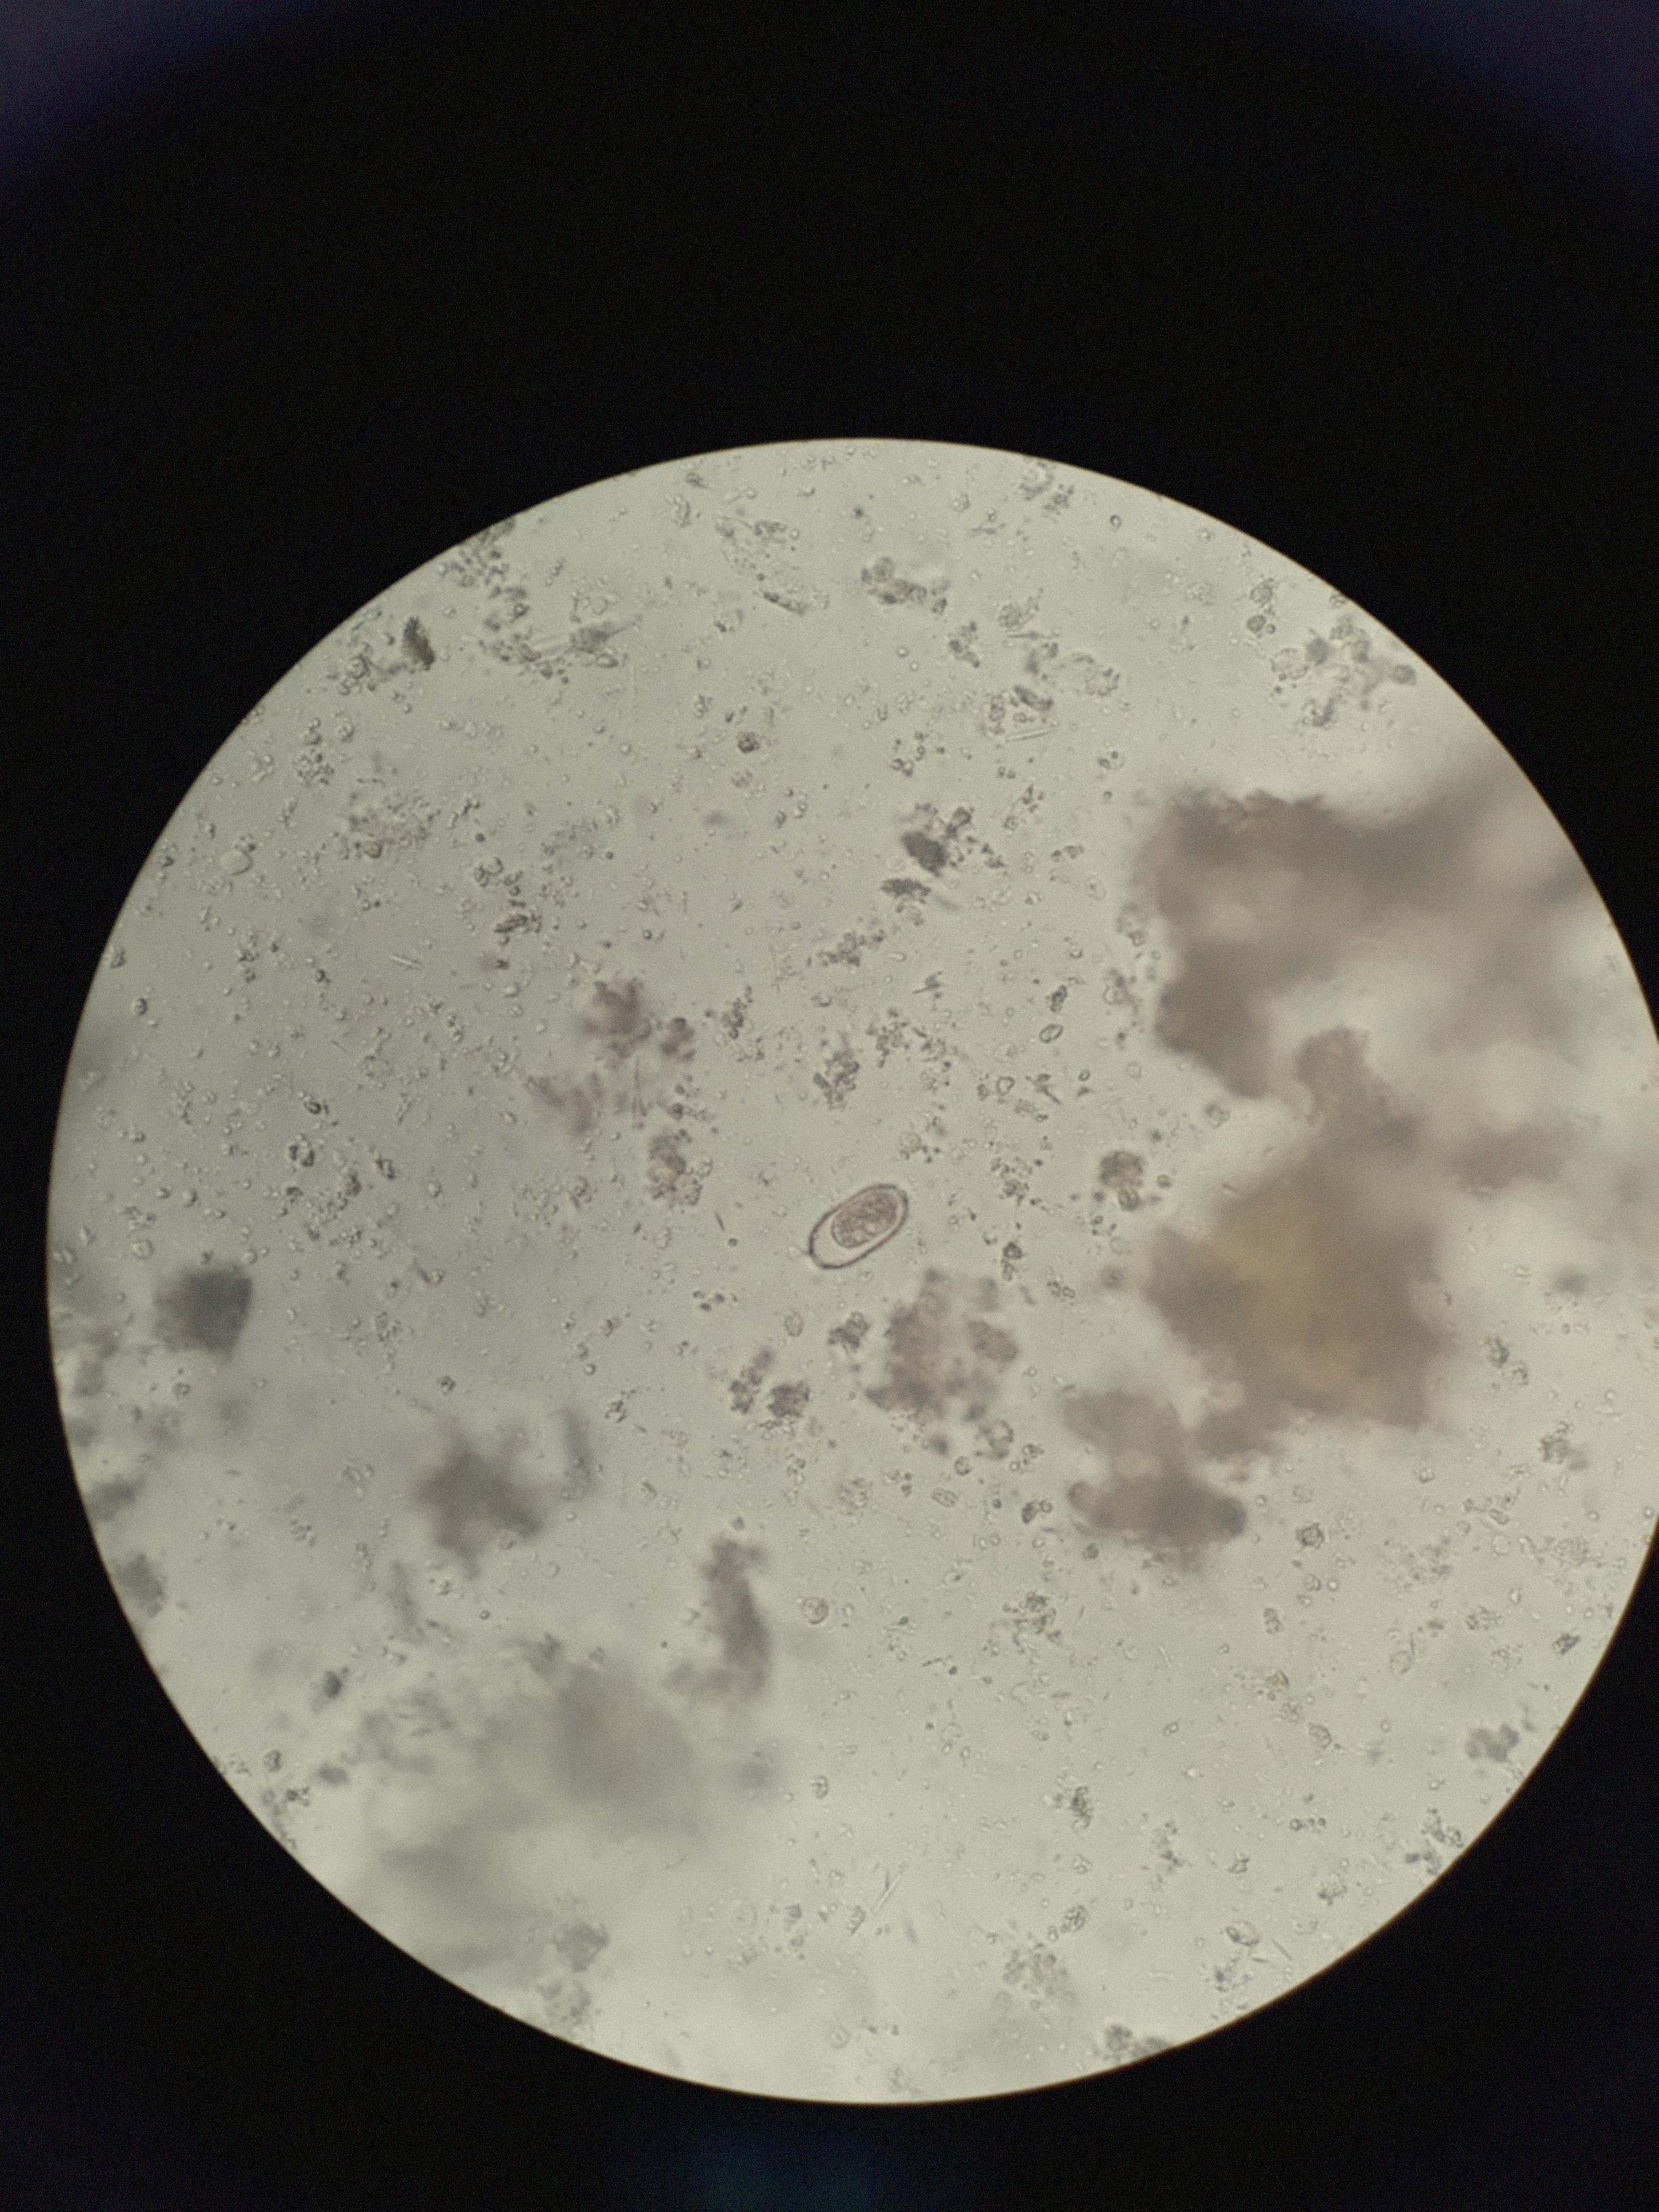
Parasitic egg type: Capillaria philippinensis